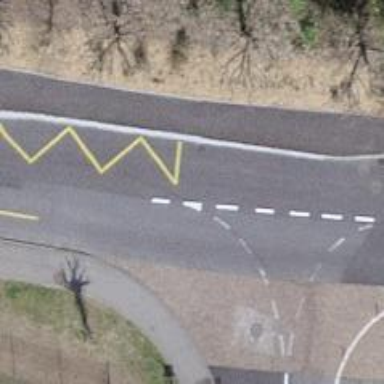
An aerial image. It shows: Public transport stop position.